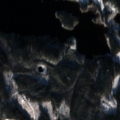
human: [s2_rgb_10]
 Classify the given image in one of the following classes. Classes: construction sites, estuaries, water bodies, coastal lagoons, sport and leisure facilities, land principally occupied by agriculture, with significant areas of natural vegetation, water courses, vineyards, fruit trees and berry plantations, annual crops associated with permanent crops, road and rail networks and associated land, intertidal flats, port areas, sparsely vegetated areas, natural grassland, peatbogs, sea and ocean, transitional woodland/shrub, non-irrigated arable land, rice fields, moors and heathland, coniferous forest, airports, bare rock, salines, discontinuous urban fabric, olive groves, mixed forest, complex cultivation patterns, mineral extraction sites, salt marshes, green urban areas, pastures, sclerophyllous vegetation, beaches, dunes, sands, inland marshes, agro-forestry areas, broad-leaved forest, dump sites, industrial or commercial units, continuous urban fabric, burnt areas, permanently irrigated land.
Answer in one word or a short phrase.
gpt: land principally occupied by agriculture, with significant areas of natural vegetation, coniferous forest, mixed forest, water bodies